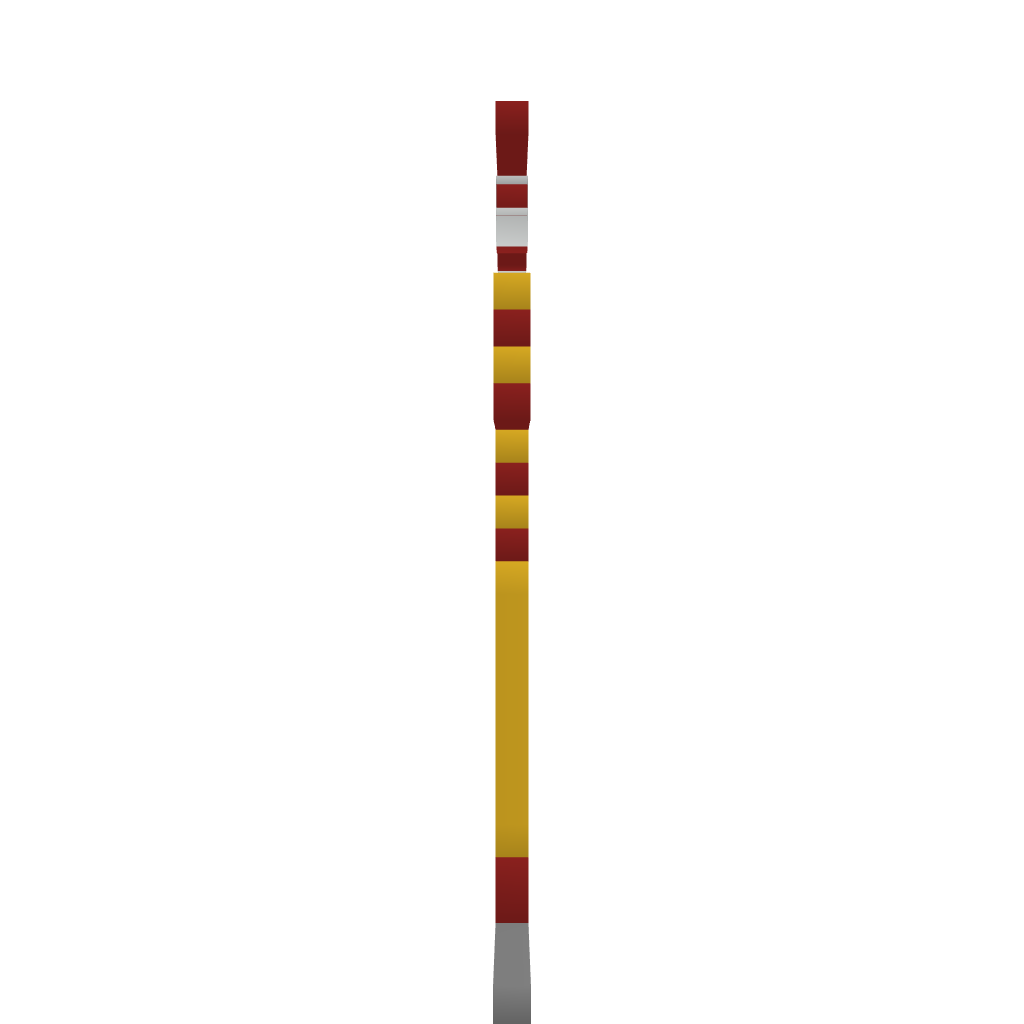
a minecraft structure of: Statue#1